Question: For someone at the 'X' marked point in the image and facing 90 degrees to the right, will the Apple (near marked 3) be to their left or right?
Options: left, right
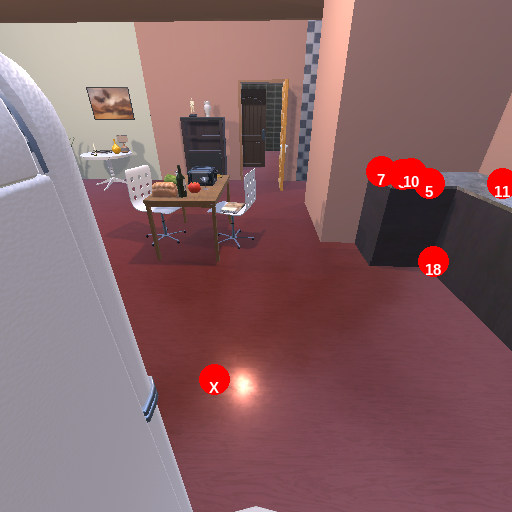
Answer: left